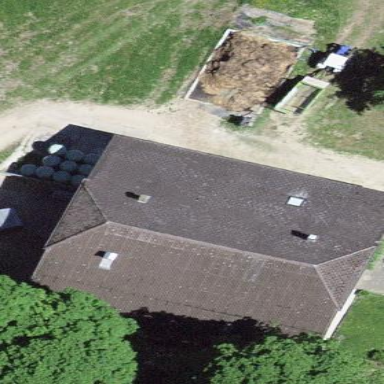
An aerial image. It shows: Farm building.